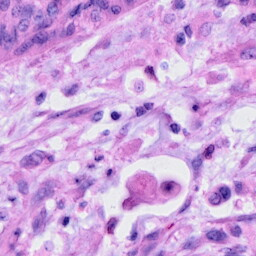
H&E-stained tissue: Cervix